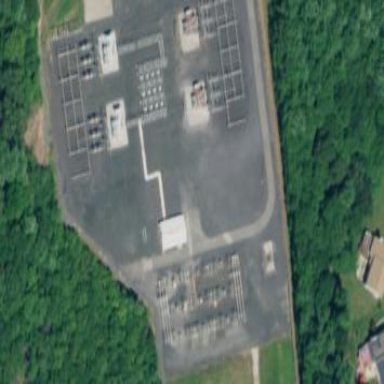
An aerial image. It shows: Power substation.